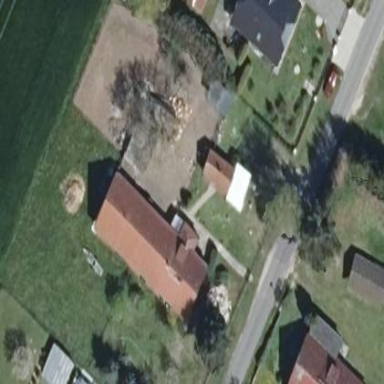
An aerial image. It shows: House with multiple parts.